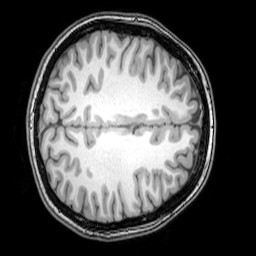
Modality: T1w
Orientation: axial
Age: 22
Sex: female
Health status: healthy
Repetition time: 0.081 s
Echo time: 0.037 s